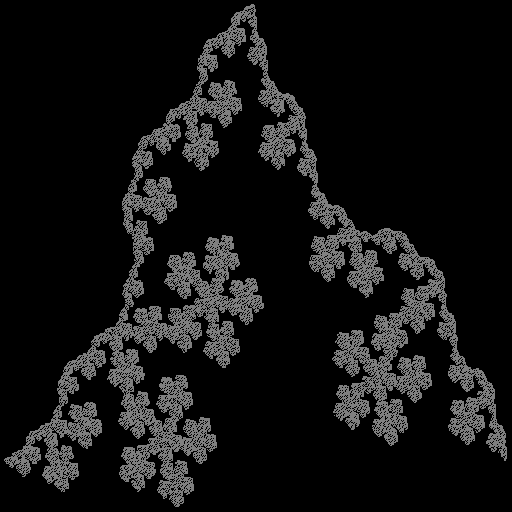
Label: penta